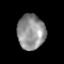
Tissue: lung
Cell type: T cells
Senescence score: 0.1958
Nuclear area (px): 948
Mean DAPI intensity: 144.199